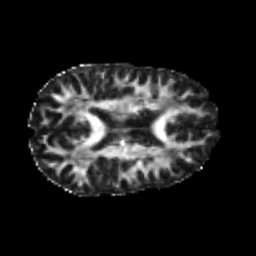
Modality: FA
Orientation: axial
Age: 23
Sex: female
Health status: healthy
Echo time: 0.074 s